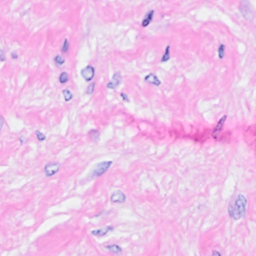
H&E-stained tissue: Breast